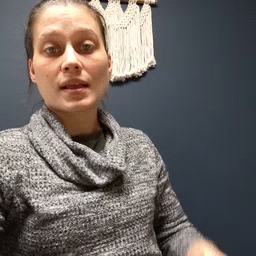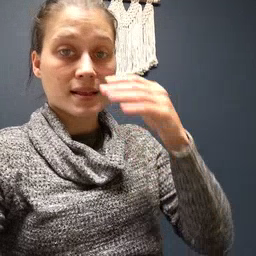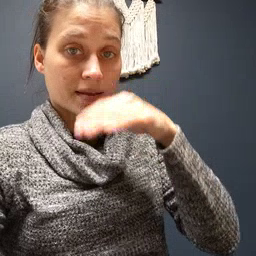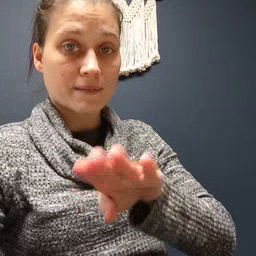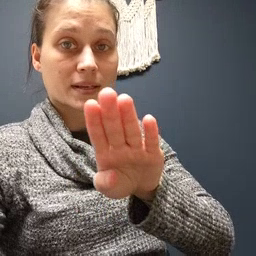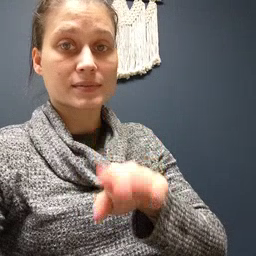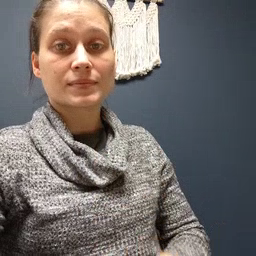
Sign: elephant